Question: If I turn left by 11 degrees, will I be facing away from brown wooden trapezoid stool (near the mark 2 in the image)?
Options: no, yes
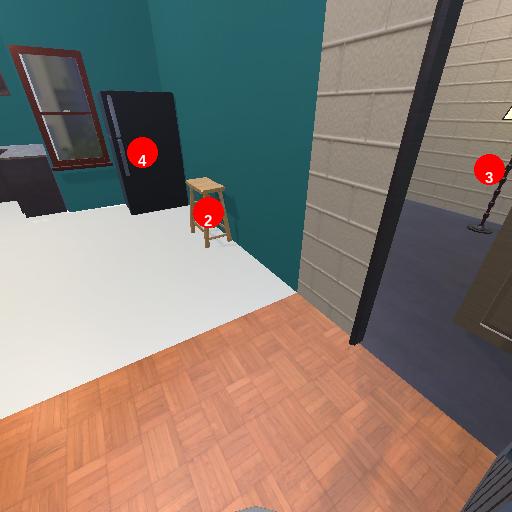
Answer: no